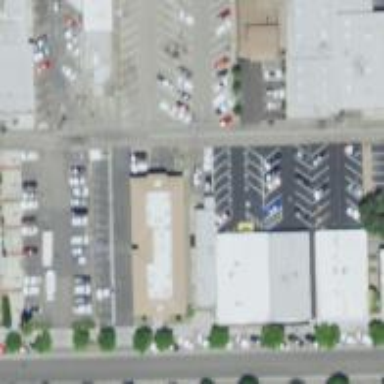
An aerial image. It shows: Alleyway designated as service road.